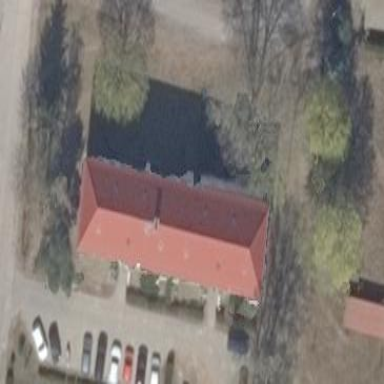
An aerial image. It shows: Building with hipped roof in red color. The roof is oriented along the structure.